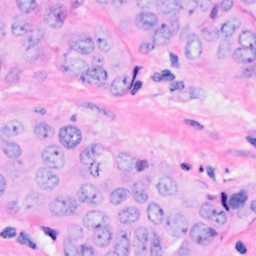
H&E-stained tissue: Breast